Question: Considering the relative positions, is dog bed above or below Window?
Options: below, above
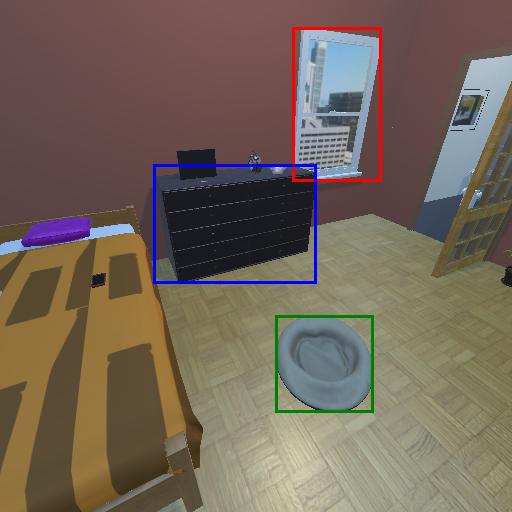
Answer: below